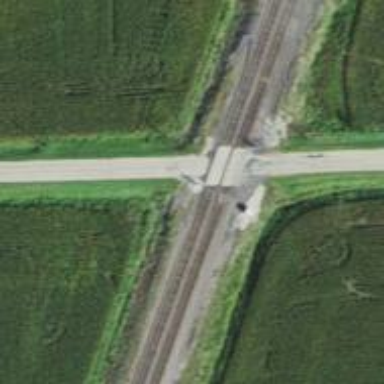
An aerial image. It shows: Level crossing along the railway.